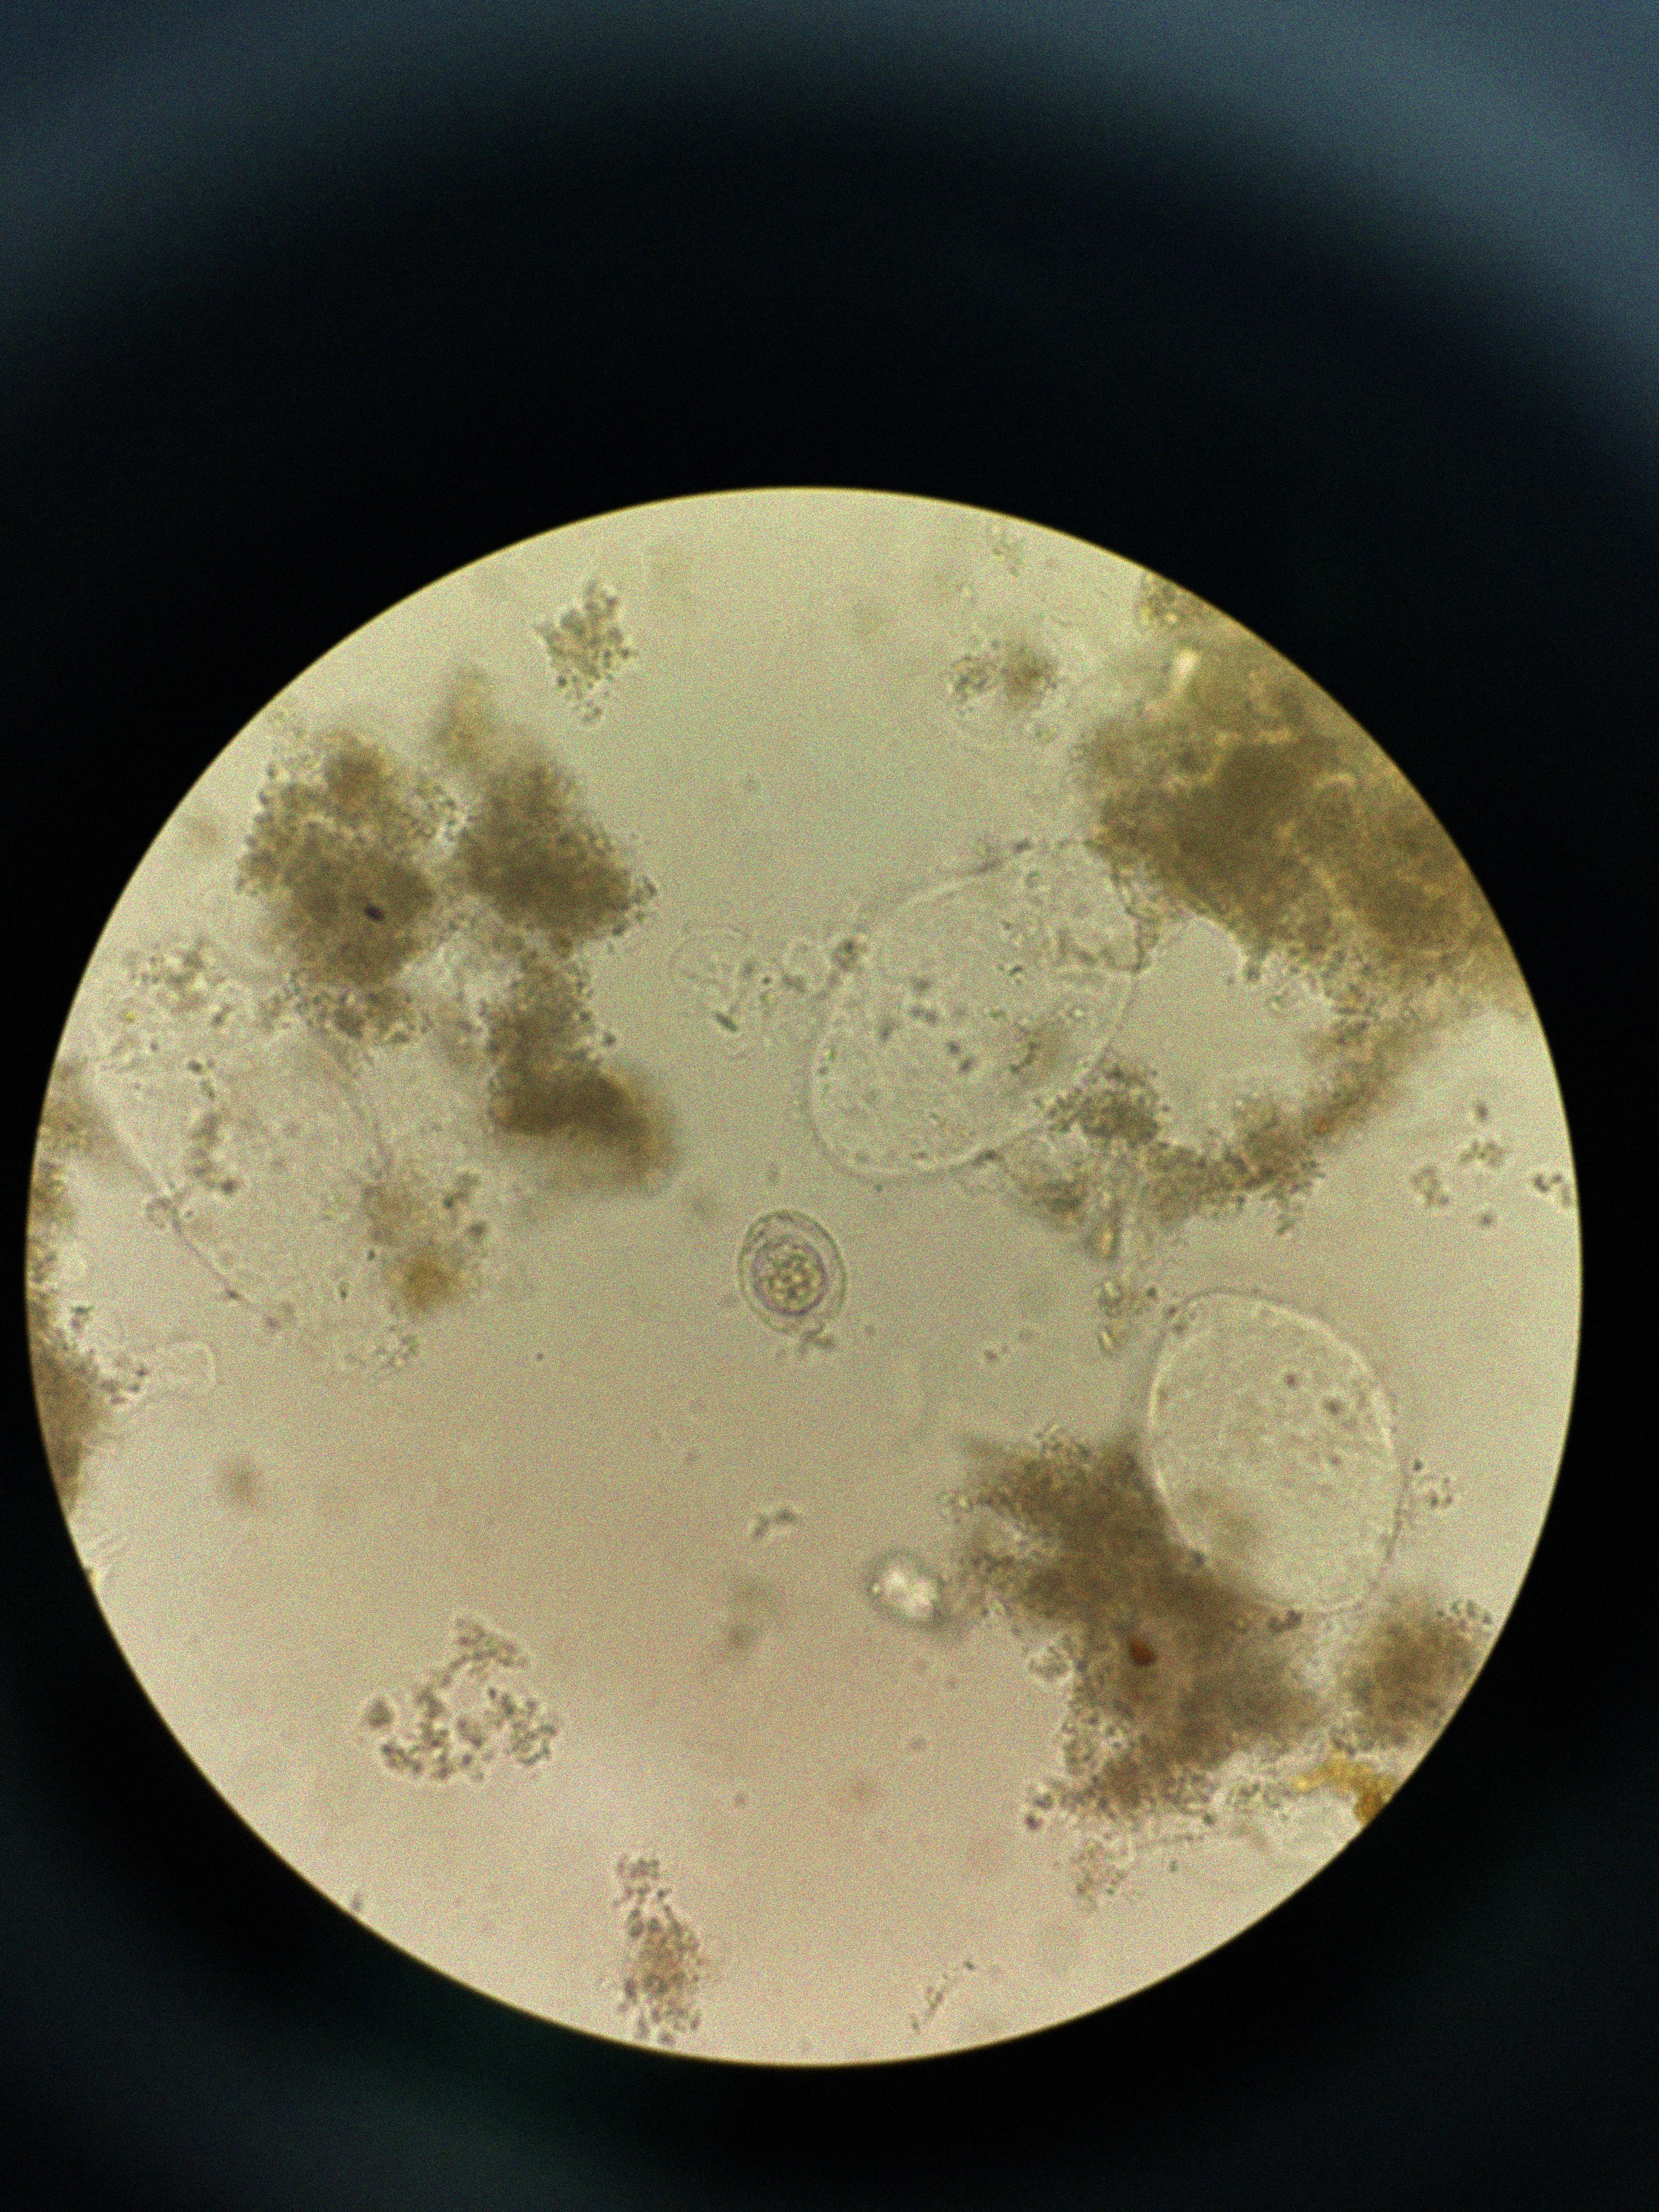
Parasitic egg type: Hymenolepis nana